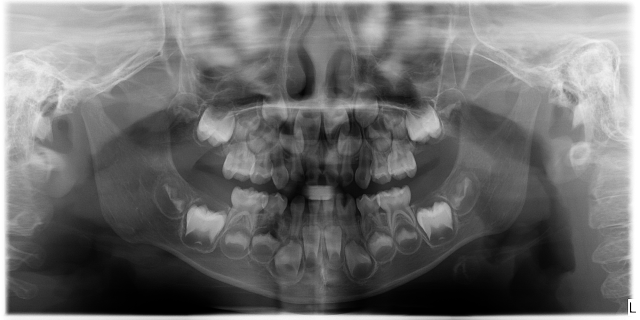
child